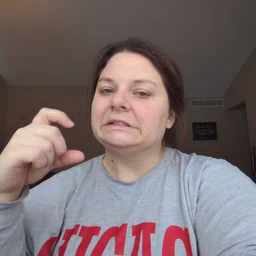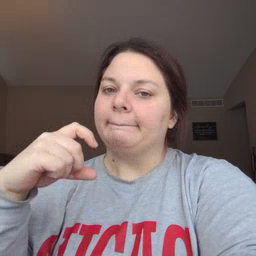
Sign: time